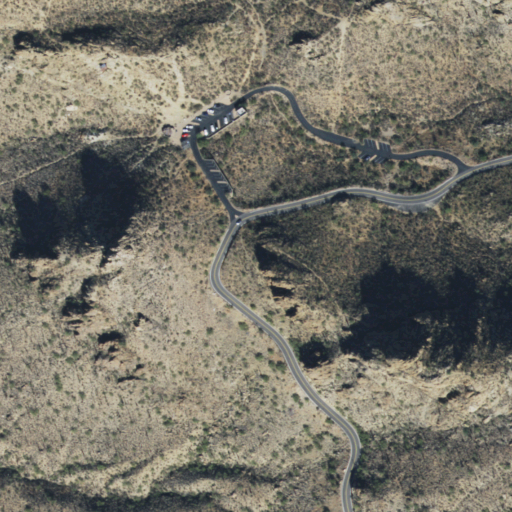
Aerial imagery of gap in Arizona named Gates Pass containing shrub, open development, low intensity development, and medium intensity development